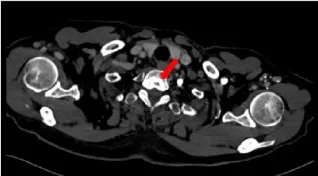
CT imaging changes before and after treatment. Chest CT images showed osteogenic changes of T1 vertebral metastasis after radiotherapy.
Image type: radiology (ct)